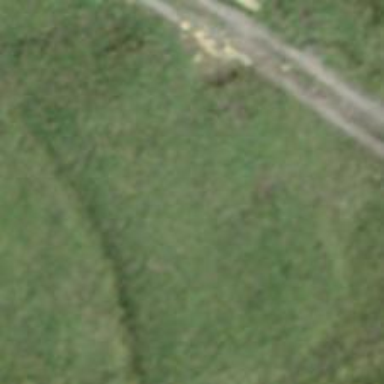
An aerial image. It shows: Backcountry hiking trail.